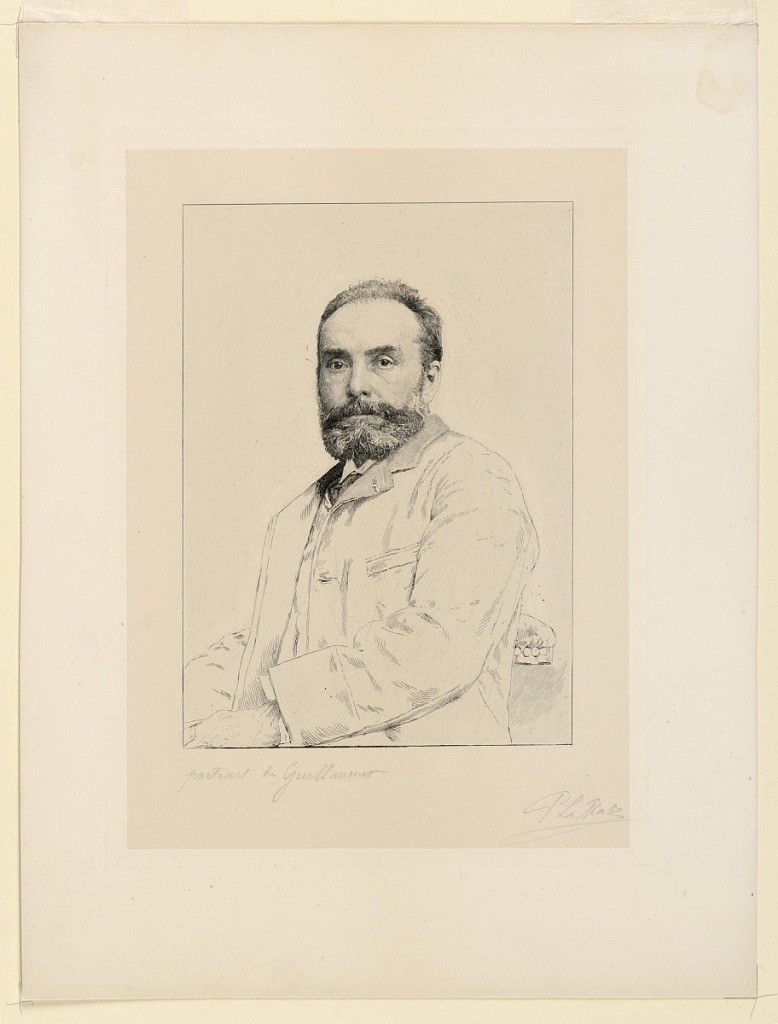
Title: Portrait of Gustave Guillaumet
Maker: Paul-Edme Lerat, French, 1849 - 1892
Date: ca. 1880
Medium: Etching in black ink on china paper, pasted down
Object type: Print
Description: Half length portrait of the painter, Gustav Achille Guillaumet (1840-1887), shown seated, facing half left. Inscribed beloe: "Portrait de Guillaumet" and signed (in pencil): "Le Rat".